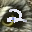
Label: 2